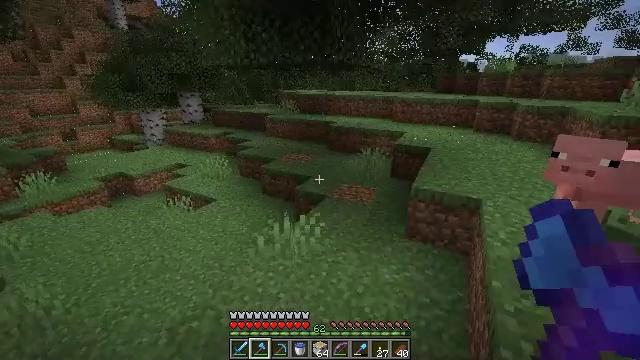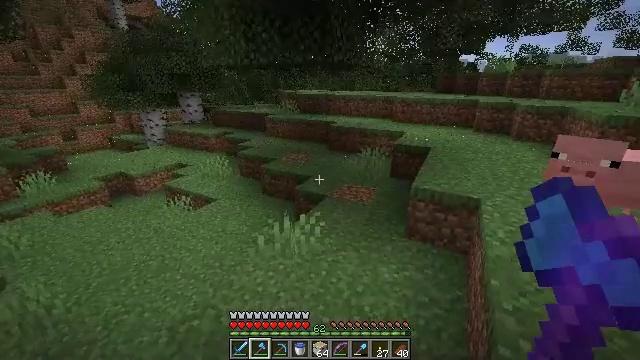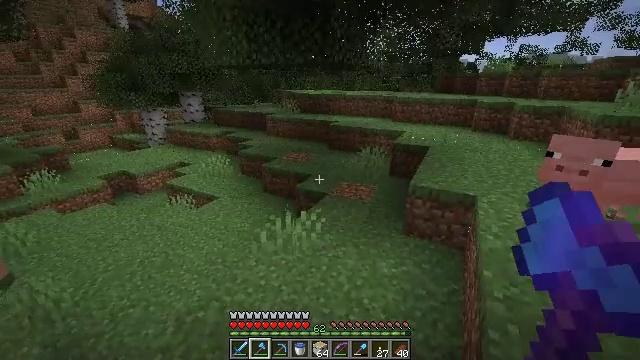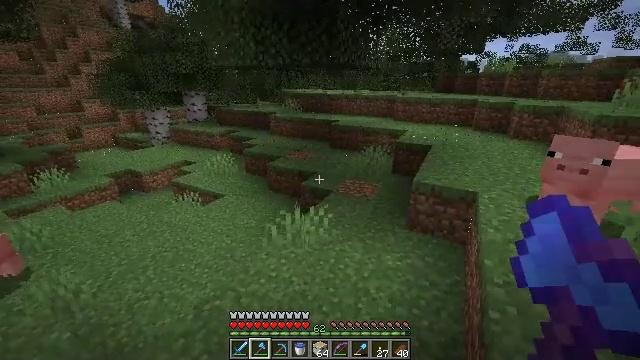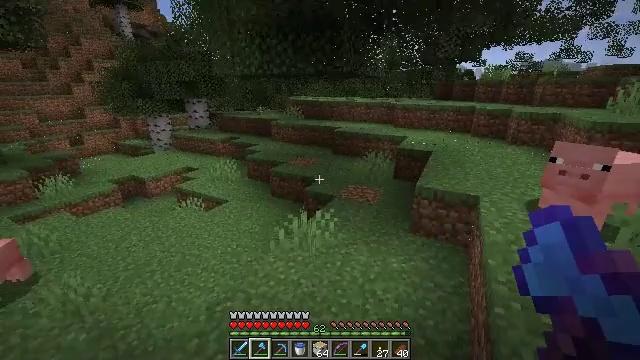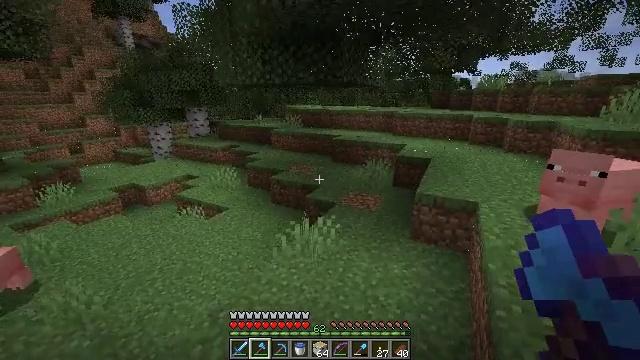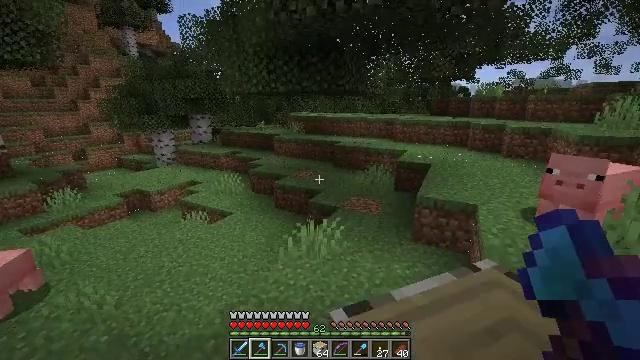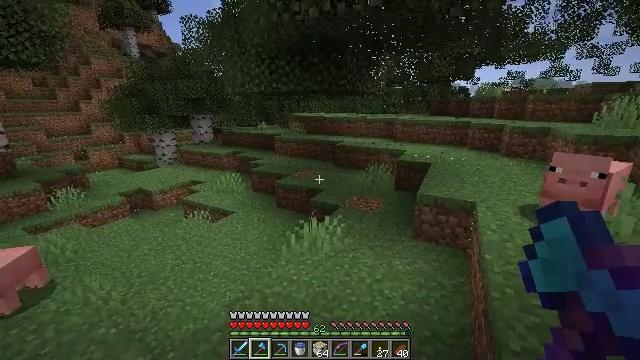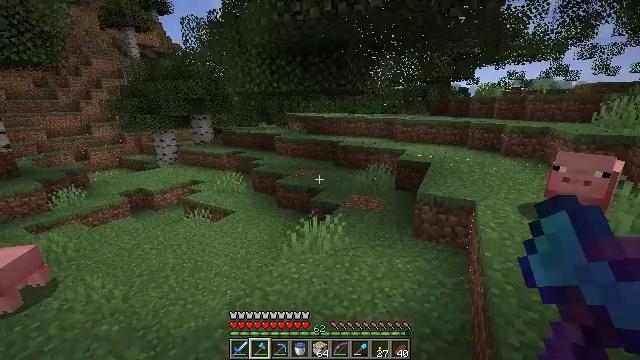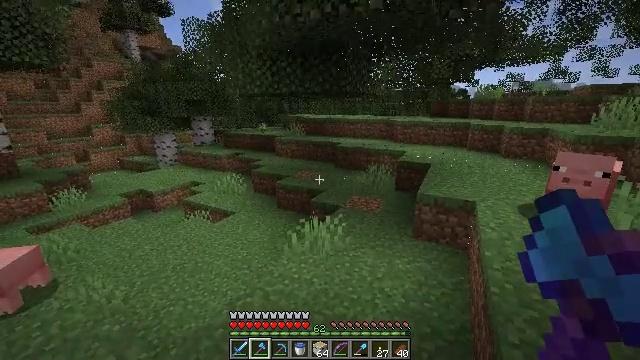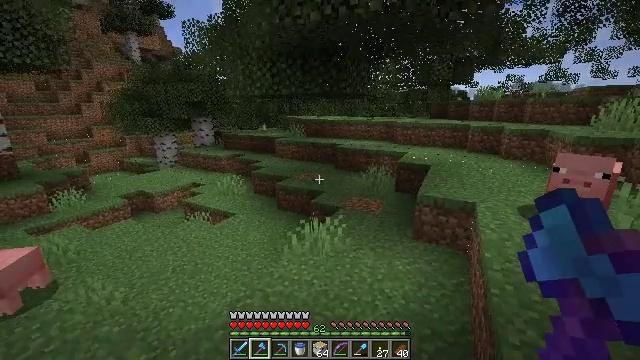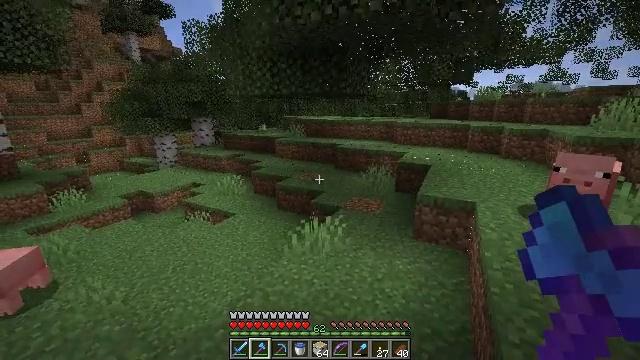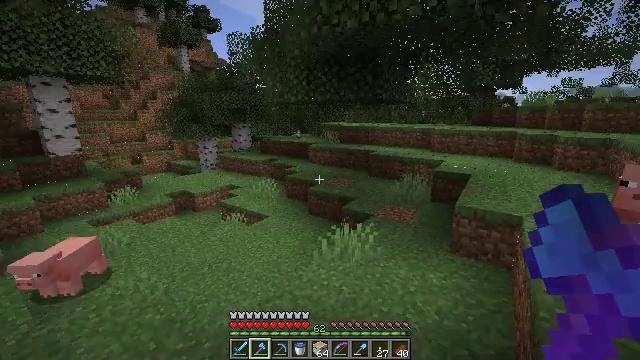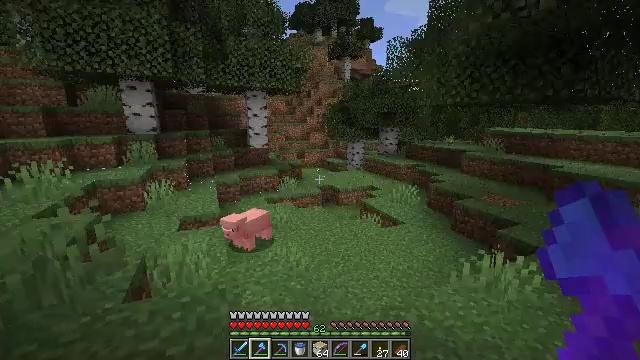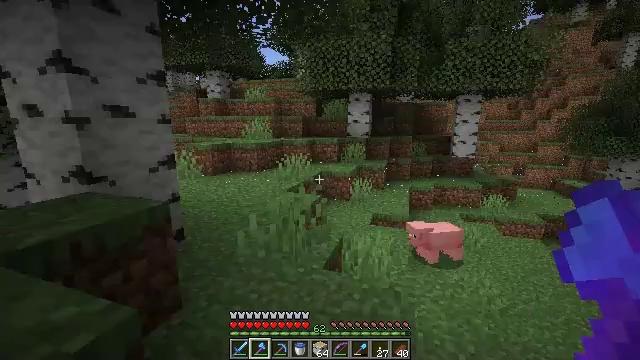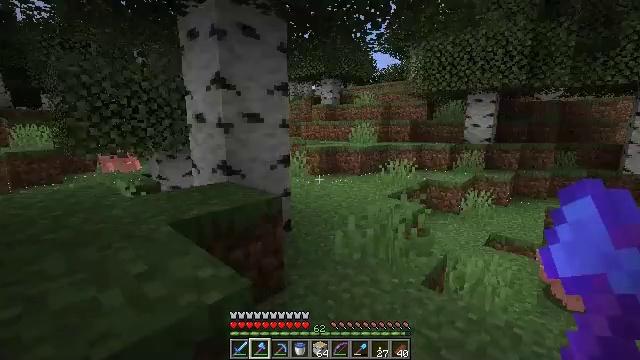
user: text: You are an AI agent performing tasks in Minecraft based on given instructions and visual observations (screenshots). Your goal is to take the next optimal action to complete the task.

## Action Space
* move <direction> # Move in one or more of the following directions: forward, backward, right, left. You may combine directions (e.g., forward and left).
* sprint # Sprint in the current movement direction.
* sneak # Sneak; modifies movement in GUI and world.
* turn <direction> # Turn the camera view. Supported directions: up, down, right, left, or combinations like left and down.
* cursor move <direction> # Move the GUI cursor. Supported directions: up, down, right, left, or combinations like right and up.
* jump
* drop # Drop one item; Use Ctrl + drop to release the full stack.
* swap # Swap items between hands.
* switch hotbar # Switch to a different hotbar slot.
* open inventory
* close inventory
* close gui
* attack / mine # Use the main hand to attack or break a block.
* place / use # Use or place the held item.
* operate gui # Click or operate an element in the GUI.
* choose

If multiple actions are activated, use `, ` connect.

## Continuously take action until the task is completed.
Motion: motion action
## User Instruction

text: Break the birch log in the forest.
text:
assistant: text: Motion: move back
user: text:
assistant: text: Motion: move back and move left
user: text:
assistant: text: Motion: move back and move left
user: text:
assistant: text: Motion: move back and move left, turn up
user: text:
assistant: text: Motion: move back, turn up
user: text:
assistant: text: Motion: turn up
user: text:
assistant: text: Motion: no_op
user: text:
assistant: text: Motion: no_op
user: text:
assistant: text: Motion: no_op
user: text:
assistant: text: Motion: no_op
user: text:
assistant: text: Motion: no_op
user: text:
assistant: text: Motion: turn left and up
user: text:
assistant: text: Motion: turn left
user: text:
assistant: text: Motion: turn left and up
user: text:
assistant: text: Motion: turn left
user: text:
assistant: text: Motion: turn left and up
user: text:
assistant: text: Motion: turn left and up
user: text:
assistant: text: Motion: turn left
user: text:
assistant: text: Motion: turn left
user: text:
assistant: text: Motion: turn left
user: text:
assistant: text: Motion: turn left
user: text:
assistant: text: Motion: move forward
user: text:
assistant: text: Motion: move forward
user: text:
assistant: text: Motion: move forward, jump
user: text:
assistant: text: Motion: move forward, turn right and down, jump
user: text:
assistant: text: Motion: move forward and move right, turn right and down, jump
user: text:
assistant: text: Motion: move forward and move right, turn right and down, jump
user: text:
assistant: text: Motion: move forward and move right, turn right and down, jump
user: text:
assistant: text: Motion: move forward and move right
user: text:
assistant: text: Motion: move forward, attack / mine